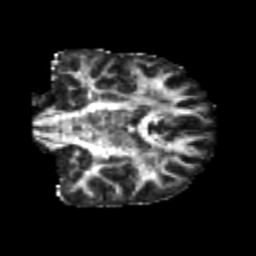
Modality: FA
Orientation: coronal
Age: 20
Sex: male
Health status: healthy
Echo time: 0.074 s